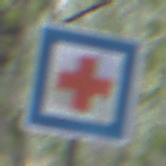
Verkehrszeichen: ErsteHilfe
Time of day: SunriseSunset
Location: Outdoor (Nature)
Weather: NotSpecified
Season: Autumn
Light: Natural